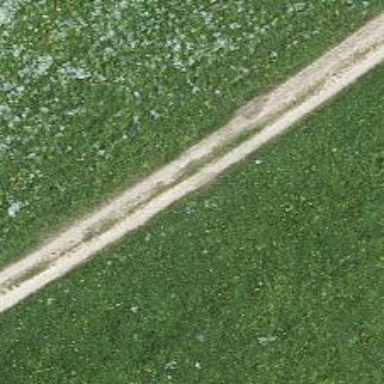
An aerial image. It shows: Track road with grade3 tracktype.